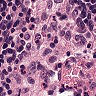
Metastatic tissue present: no